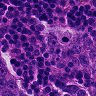
Metastatic tissue present: yes